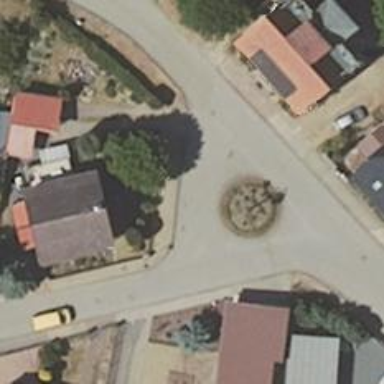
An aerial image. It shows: Residential road with sidewalk on the left side.